Field crop: maize
Growth stage: 1
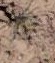
Species: salsola